Question: So playing around with the expander control and I came across this code to set the expander colour while closed. But I noticed that the arrow part of the expander remained white. Is there a way to either remove the Arrow or colour that region?
Screen Shot:

Bare in mind I have no experience with this at all, and I dont know how to edit templates etc
'''
<Page
xmlns="http://schemas.microsoft.com/winfx/2006/xaml/presentation"
xmlns:x="http://schemas.microsoft.com/winfx/2006/xaml"
Width="400" OpacityMask="#91000000">
<StackPanel>
<StackPanel.Resources>
<Style TargetType="Border" x:Key="RacePitBorderStyle" >
<Style.Resources>
<LinearGradientBrush x:Key="BackBrush" StartPoint="0.5,0" EndPoint="0.5,1">
<GradientStop Color="#EF3132" Offset="0.1" />
<GradientStop Color="#D62B2B" Offset="0.9" />
</LinearGradientBrush>
</Style.Resources>
<Setter Property="Background" Value="{StaticResource BackBrush}"/>
</Style>
<DataTemplate x:Key="titleText">
<Border Style="{StaticResource RacePitBorderStyle}" Height="24">
<TextBlock Text="{Binding}"
Margin="4 0"
VerticalAlignment="Center"
Foreground="White"
FontSize="11"
FontWeight="Normal"
Width="{Binding
RelativeSource={RelativeSource
Mode=FindAncestor,
AncestorType={x:Type Expander}},
Path=ActualWidth}"
TextWrapping="Wrap"/>
</Border>
</DataTemplate>
<Style TargetType="{x:Type Expander}">
<Setter Property="HeaderTemplate" Value="{StaticResource titleText}"/>
</Style>
</StackPanel.Resources>
<Expander Name="hcontCtrl" Header="This is the header.">
<StackPanel>
<TextBox>This is a textbox</TextBox>
<Button>A button</Button>
</StackPanel>
</Expander>
</StackPanel>
</Page>
'''
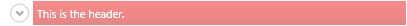
Answer: The arrow is part of the <URL>, you could either copy that and modify it or create your own from scratch.